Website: apple
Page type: customer-info-address
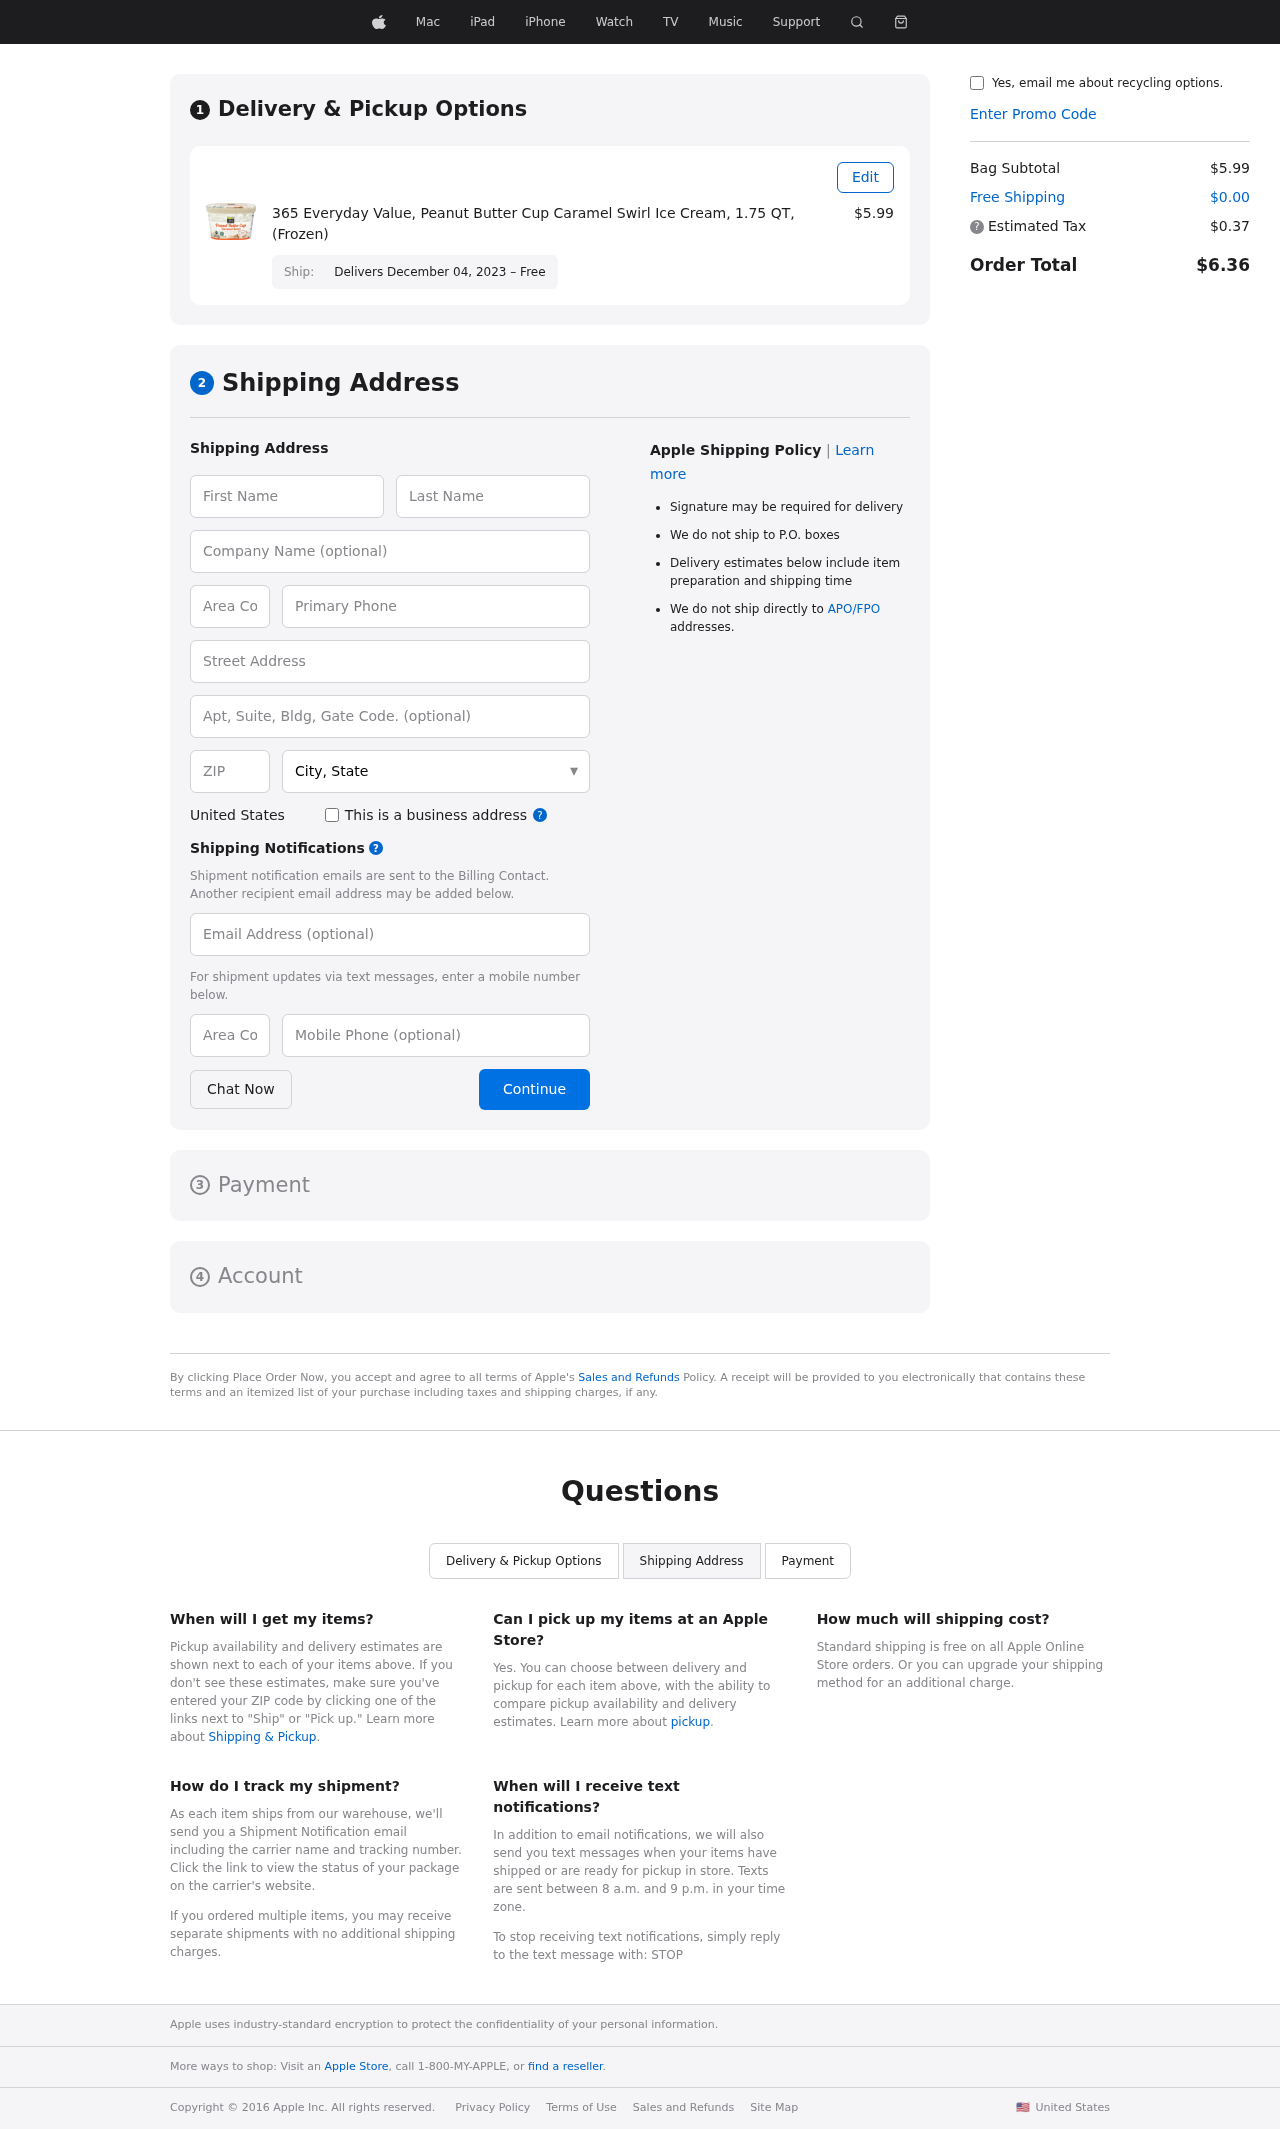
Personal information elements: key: PII_CITY_STATE
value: Williamsport, MO
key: PII_COMPANY
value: Smith-Ewing
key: PII_COUNTRY
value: United States
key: PII_EMAIL
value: ann.shaw@hotmail.com
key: PII_FIRSTNAME
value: Ann
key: PII_LASTNAME
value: Shaw
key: PII_PHONE
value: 6086707744
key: PII_PHONE_ALT
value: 9205755074
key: PII_PHONE_ALT_AREA
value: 920
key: PII_PHONE_AREA
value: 608
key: PII_POSTCODE
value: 04948
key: PII_STREET
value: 51010 Tonya Harbor Suite 227
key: PII_STREET2
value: Apt. 046
Product elements: key: PRODUCT1_NAME
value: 365 Everyday Value, Peanut Butter Cup Caramel Swirl Ice Cream, 1.75 QT, (Frozen)
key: PRODUCT1_PRICE
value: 5.99
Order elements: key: ORDER_DELIVERY_DATE
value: Delivers December 04, 2023 – Free
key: ORDER_SUBTOTAL
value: $5.99
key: ORDER_SHIPPING_COST
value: $0.00
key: ORDER_TAX
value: $0.37
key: ORDER_TOTAL
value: $6.36